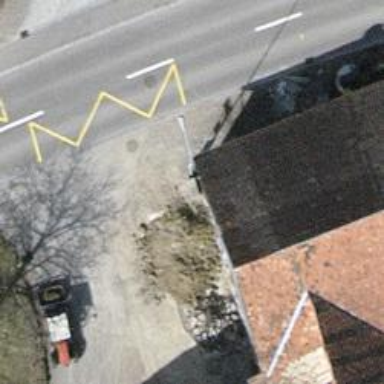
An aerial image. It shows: Bus stop with platform for public transport.